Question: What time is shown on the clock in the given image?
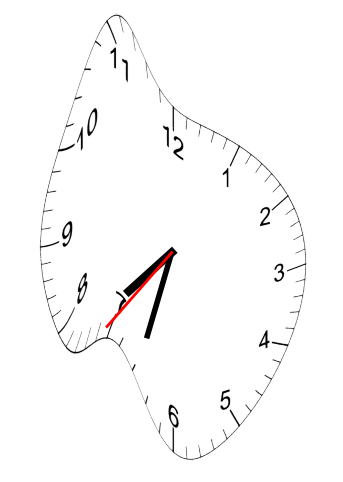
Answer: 07:32:36